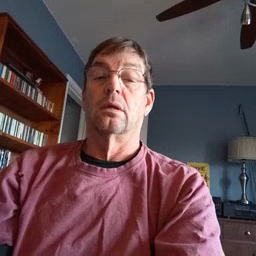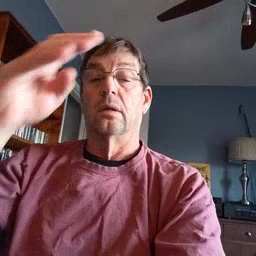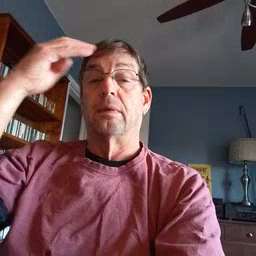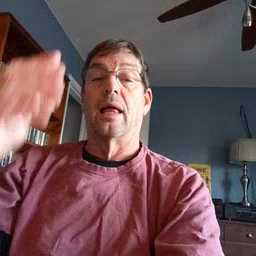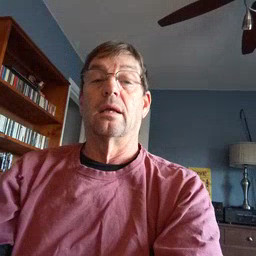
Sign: black